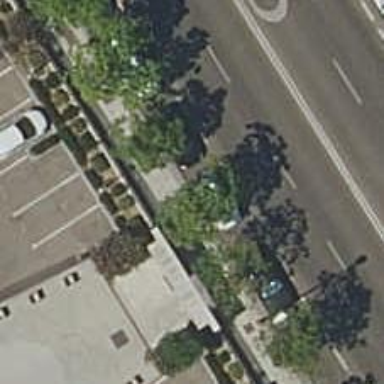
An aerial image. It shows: Motorcycle parking area.